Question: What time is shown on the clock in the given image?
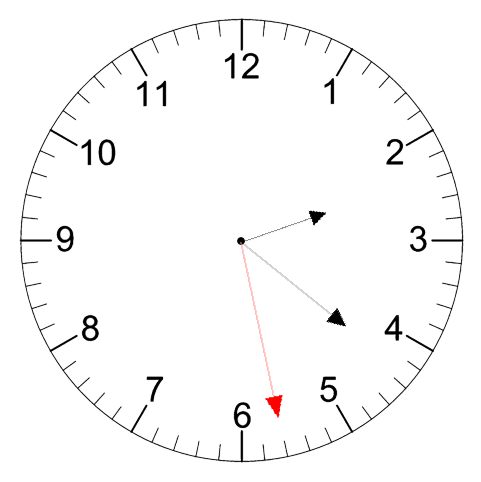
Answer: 02:21:28